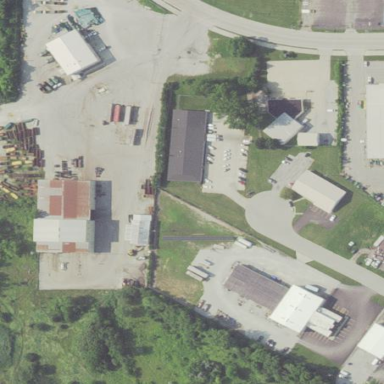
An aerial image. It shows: Commercial area.